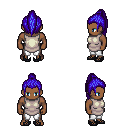
a pixel art fantasy rpg character, male body template, human, dark skin, white tunic, white pants, blue long topknot hairstyle, ghillies, four views (front, back, left, right), 2x2 character sprite sheet, small pixel art, hard edges, no anti-aliasing